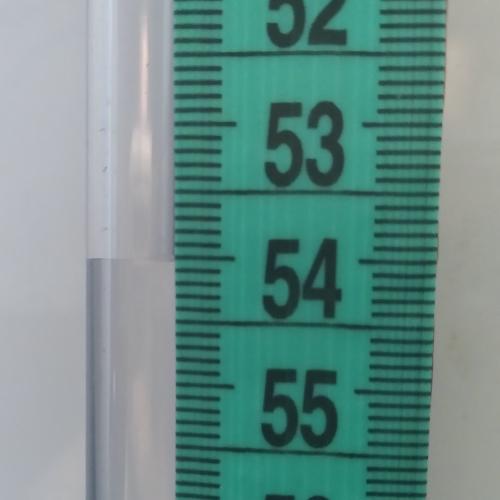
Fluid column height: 54.0 cm